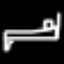
Label: bed